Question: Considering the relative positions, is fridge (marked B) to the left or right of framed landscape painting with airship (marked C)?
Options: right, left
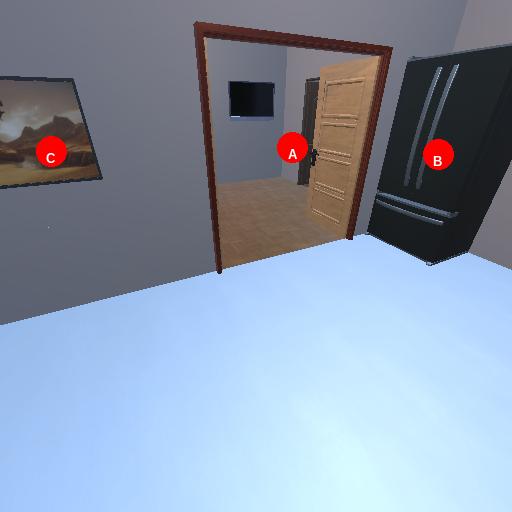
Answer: right